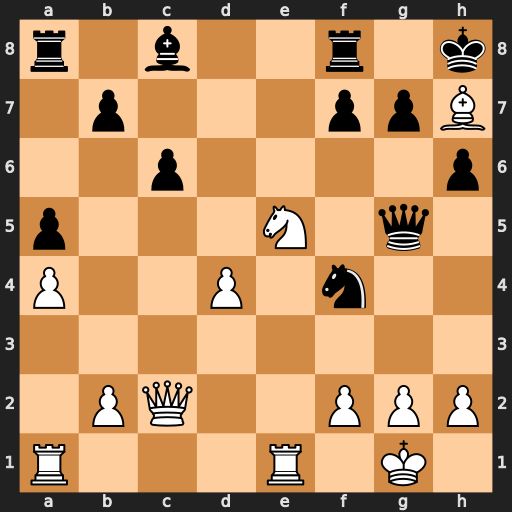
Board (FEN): r1b2r1k/1p3ppB/2p4p/p3N1q1/P2P1n2/8/1PQ2PPP/R3R1K1
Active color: w
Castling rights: -
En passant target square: -
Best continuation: Nxf7+ Rxf7 Re8+ Rf8 Rxf8#